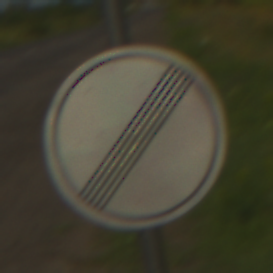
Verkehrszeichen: EndeSaemtlicherBegrenzungen
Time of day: Midday
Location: Outdoor (RoadRail)
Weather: PartlyCloudy
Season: NotSpecified
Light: Natural